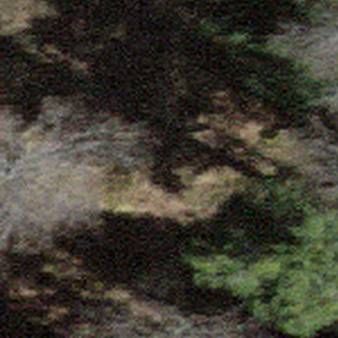
Label: other